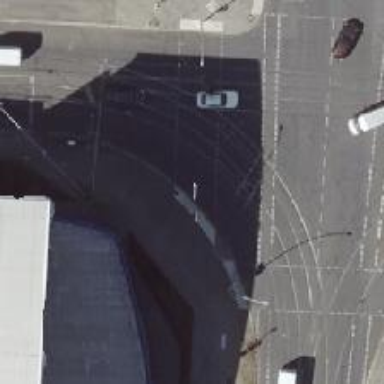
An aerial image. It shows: Tram crossing on the railway.